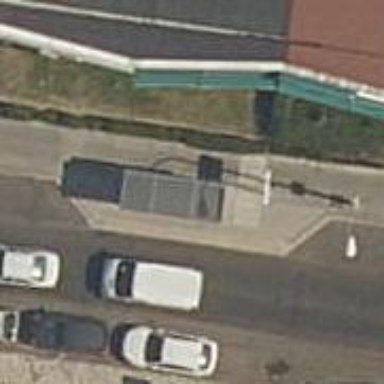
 serving as platform for public transportation."